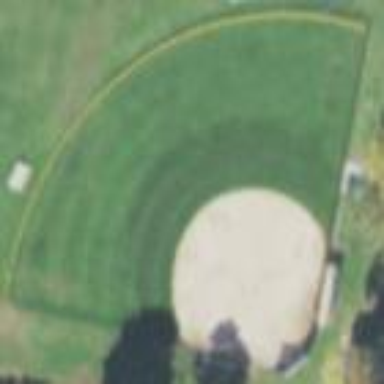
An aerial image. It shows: Baseball pitch for leisure land.